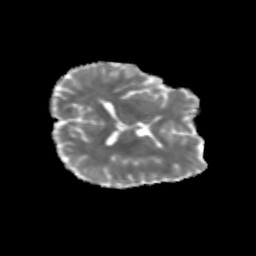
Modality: MD
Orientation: axial
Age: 26
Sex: female
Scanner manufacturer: siemens
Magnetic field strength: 3 T
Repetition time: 3.5 s
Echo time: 0.125 s